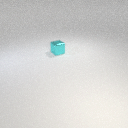
small cyan metal cube